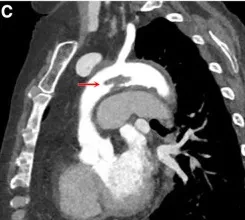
Aortic computed tomography scan displaying floating thrombus in the aortic lumen. In the aortic arch , with the long axis in line with the direction of blood flow, proximally attached to the wall and distally free.
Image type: radiology (ct)